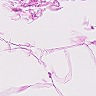
Metastatic tissue present: no